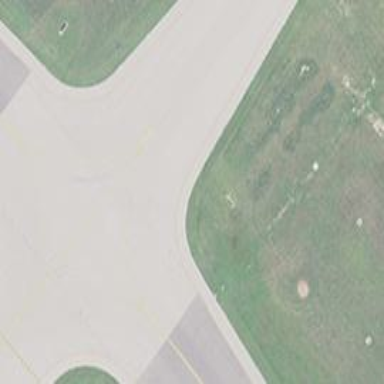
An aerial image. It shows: View of taxiway at the airport.